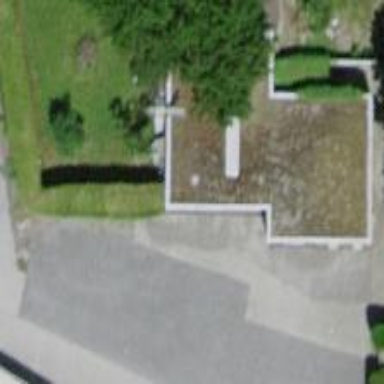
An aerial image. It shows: Garage building.